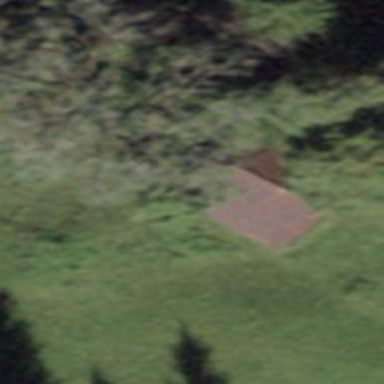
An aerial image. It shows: Barn.